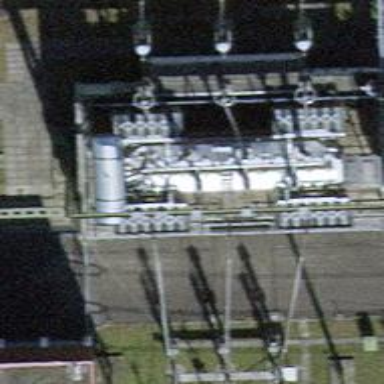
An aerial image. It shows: Transformer is shown.